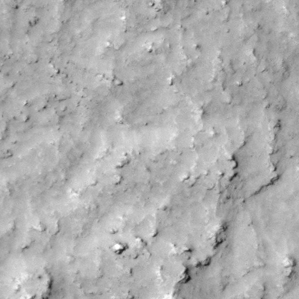
Label: non_frost